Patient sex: M
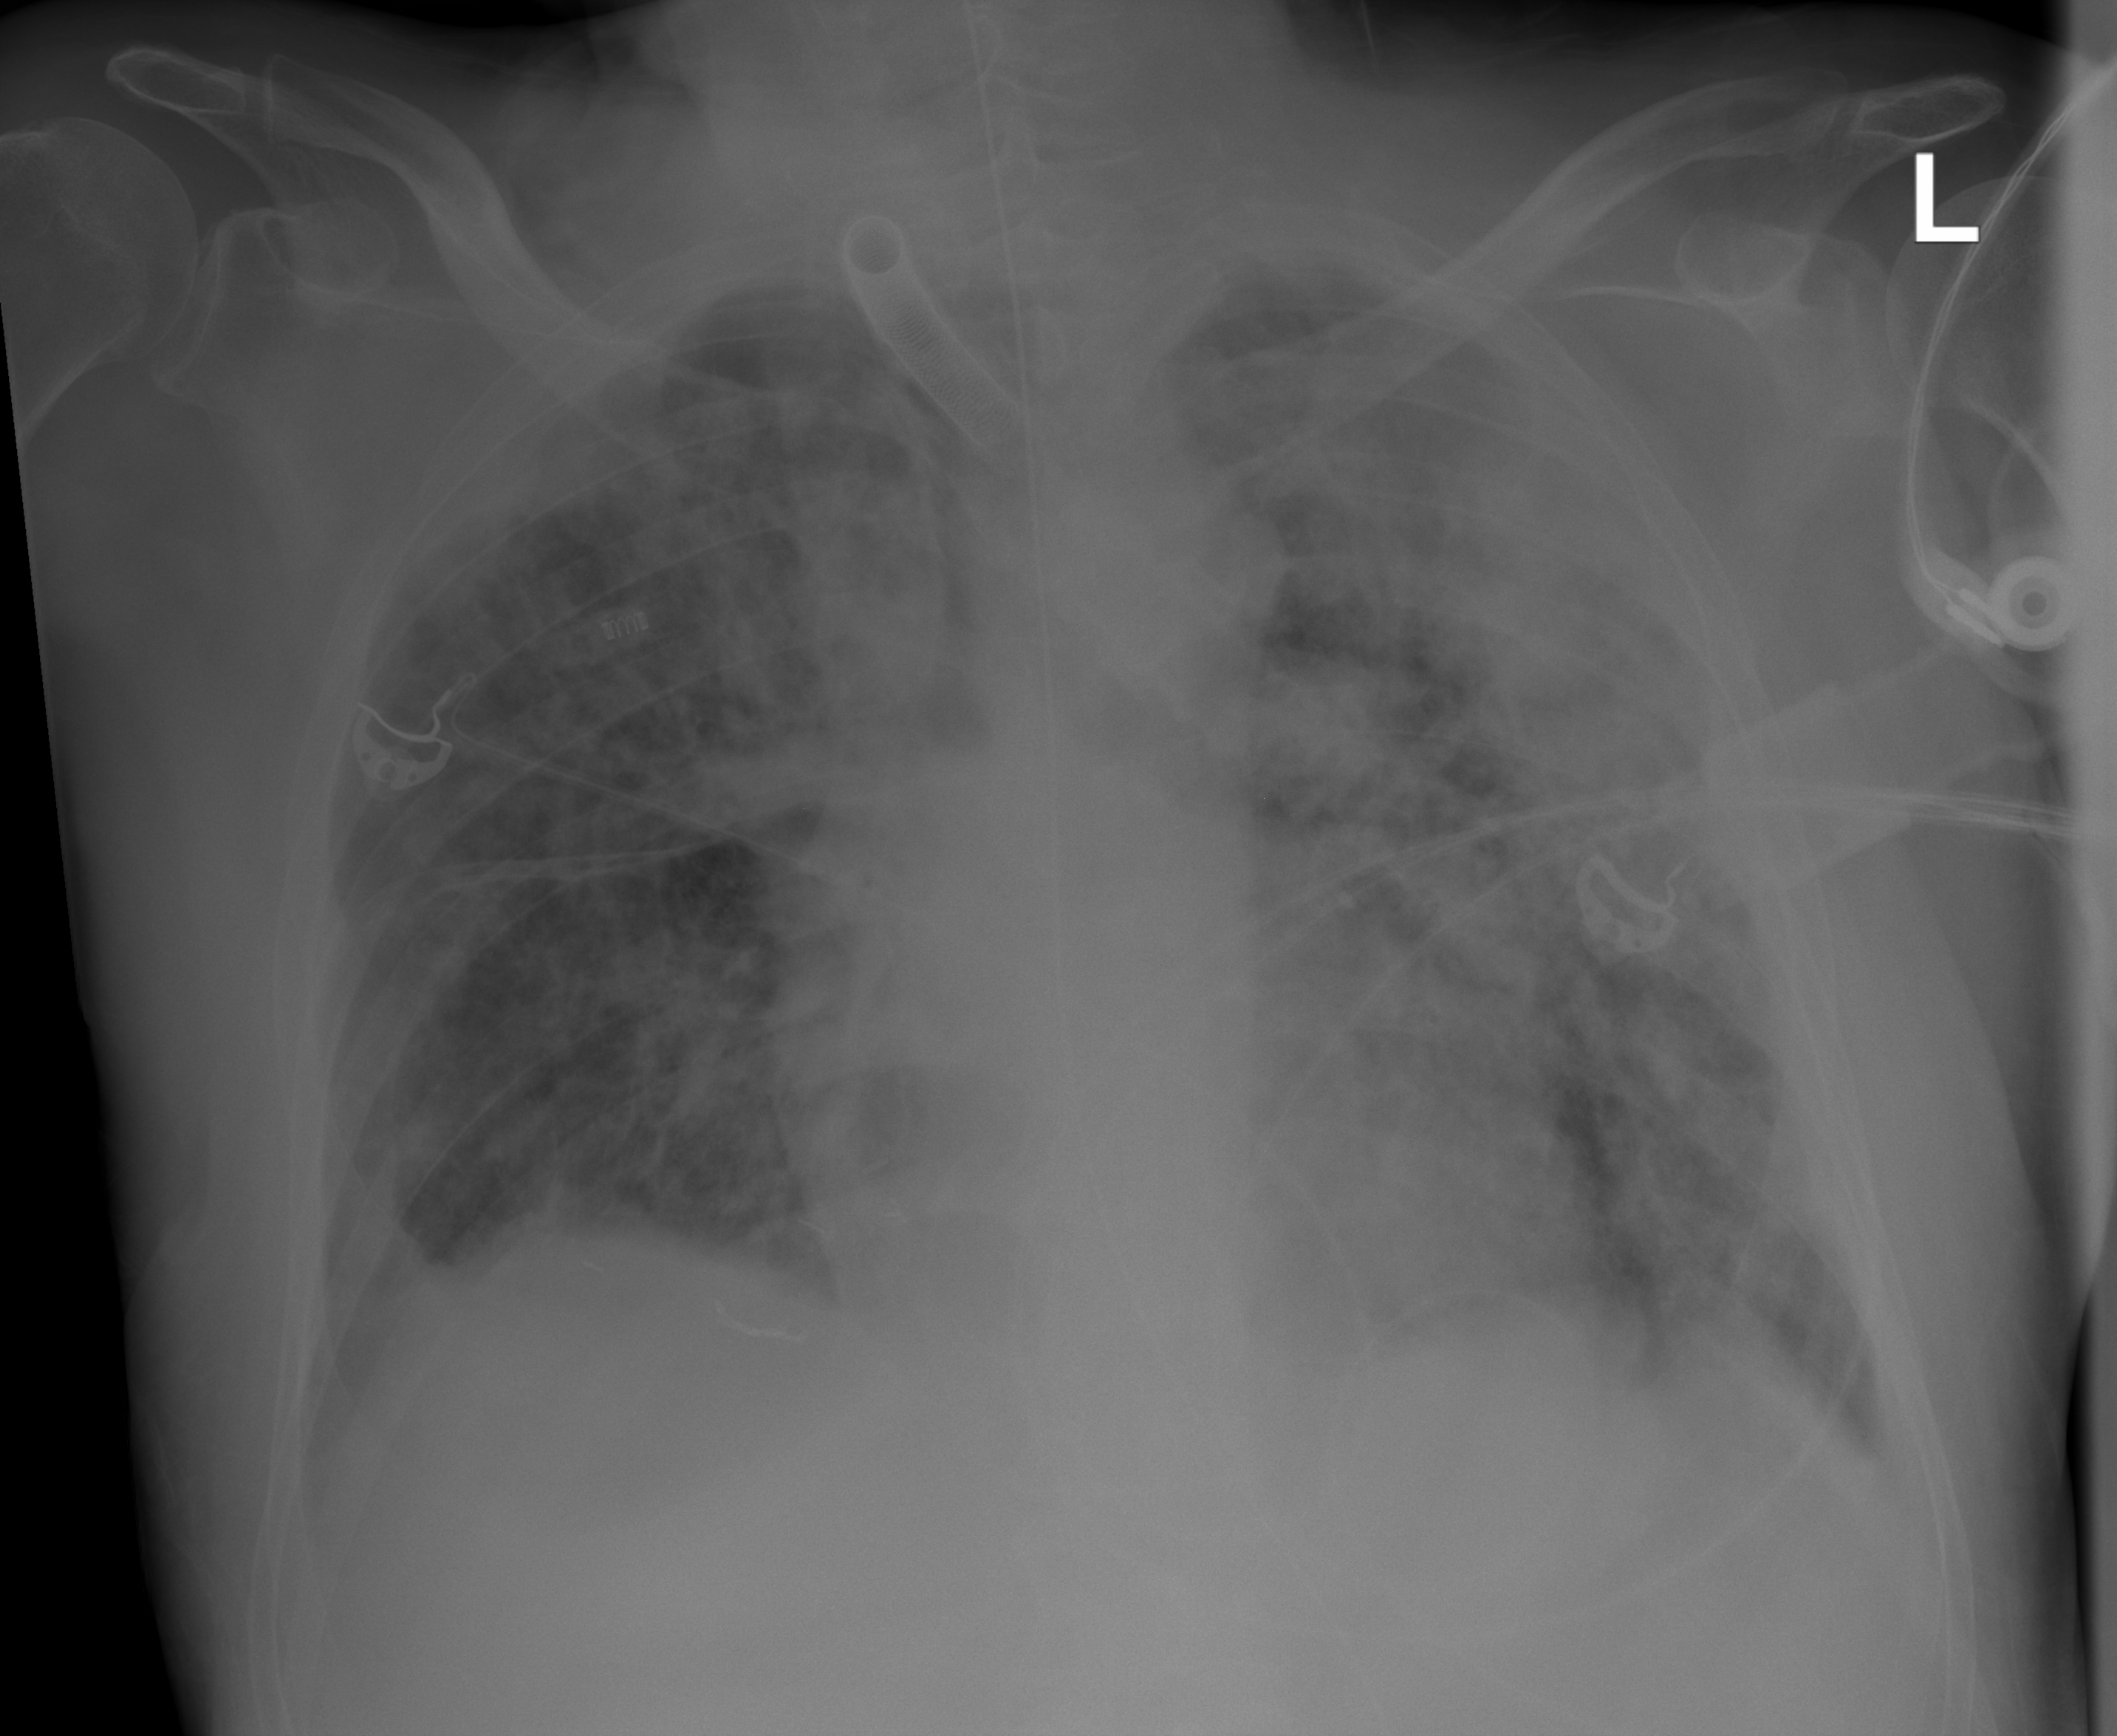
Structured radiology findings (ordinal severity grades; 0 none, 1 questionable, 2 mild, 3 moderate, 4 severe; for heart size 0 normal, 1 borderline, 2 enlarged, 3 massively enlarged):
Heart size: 2
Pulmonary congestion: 2
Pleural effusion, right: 2
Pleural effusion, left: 2
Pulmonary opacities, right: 3
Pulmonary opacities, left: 4
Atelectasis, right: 2
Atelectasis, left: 3